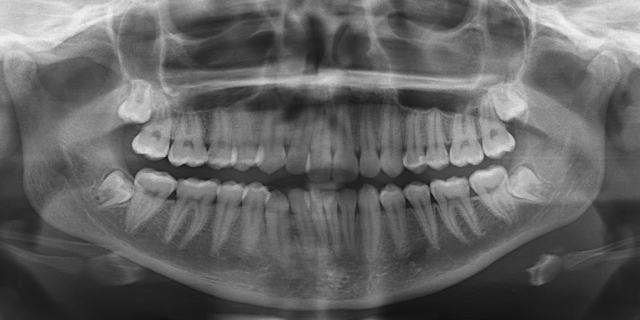
adult